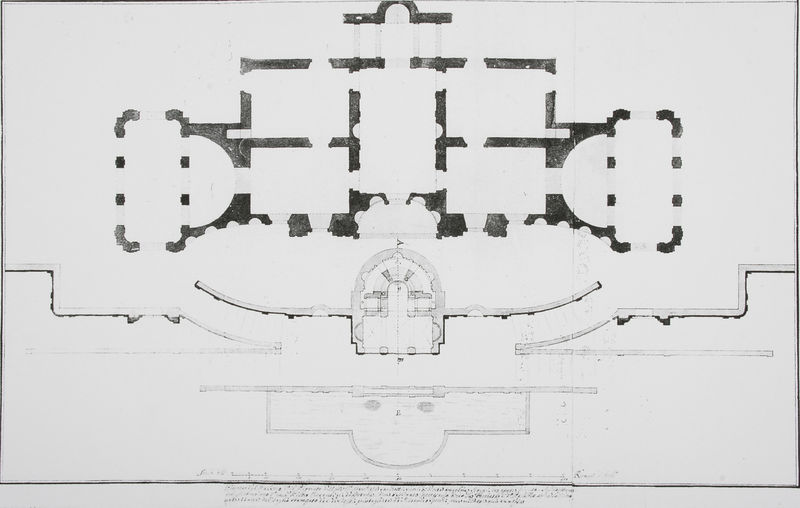
Titel: Grundriss der Villa del Pigneto, Rom
Künstler: Pier Leone Ghezzi
Standort: London
Institution: Courtauld Institute Galleries, Blunt Collection
Schlagwörter: dunkel, flügel, weiß, fenster, grau, hell, pfeiler, raum, schwarz, skizze, stützen, säule, säulen, tür, zeichnung, zimmer, anlage, gebäude, haus, park, schloss, wand, architektur, barock, kirche, bühne, zart, rund, vorbau, garten, schiff, schrift, papier, bogen, fassade, türen, mauer, grafik, linien, hof, platz, pilaster, vogelperspektive, treppe, dick, symmetrie, gerade, tiefe, stil, dünn, halle, oben, wände, erker, gang, loggia, stütze, offen, burg, kloster, türme, draufsicht, symmetrisch, schnitt, text, beschriftung, räume, entwurf, altar, programm, rom, halbkreis, halbrund, portal, villa, karte, mauern, portikus, apsis, treppenhaus, kapelle, plan, achsen, kräftig, bau, handschrift, bezeichnung, legende, basilika, riss, grundriss, maßstab, bauplan, eckrisalit, krypta, romanisch, fundament, repräsentativ, erdgeschoss, längsschiff, querschiff, eckrisalite, skala, ausblicke, pläne, st. peter, loggien, ganzheit, gebääude, grundmauern, einngagn, huapthaus, sangallo, einflügelanlage, zeitgenössischer plan